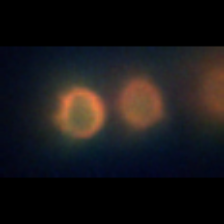
Taxon: Thalassiosira
Group: Diatoms